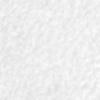
Label: no_change